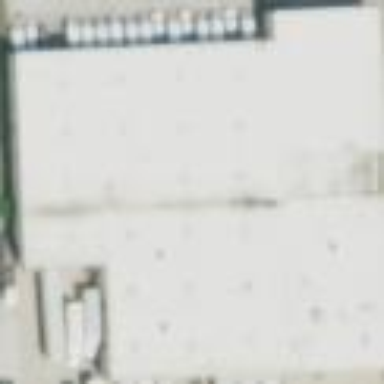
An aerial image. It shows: Industrial building.